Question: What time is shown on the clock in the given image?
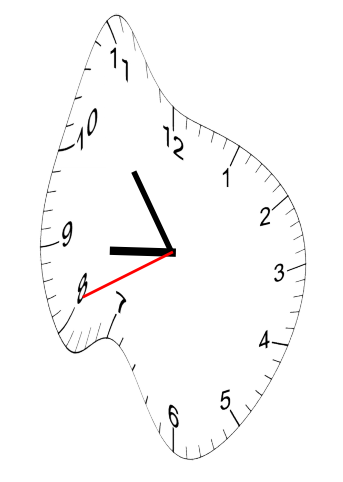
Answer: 08:53:41